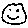
Label: smiley face